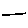
Label: line